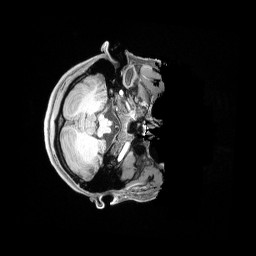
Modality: T1w
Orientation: axial
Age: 22
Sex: female
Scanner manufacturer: siemens
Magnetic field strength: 3 T
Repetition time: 2.4 s
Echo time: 0.00228 s